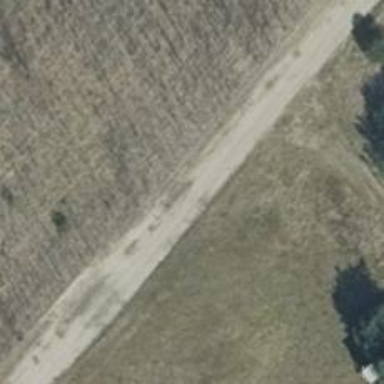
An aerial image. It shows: Track with pebblestone surface. The track type is grade2.